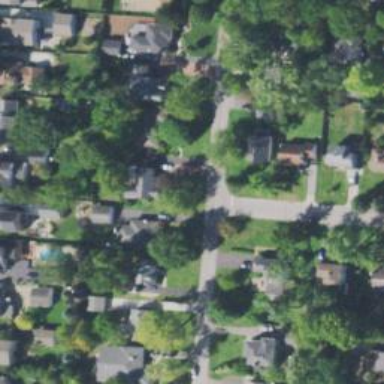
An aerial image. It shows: Residential driveway.